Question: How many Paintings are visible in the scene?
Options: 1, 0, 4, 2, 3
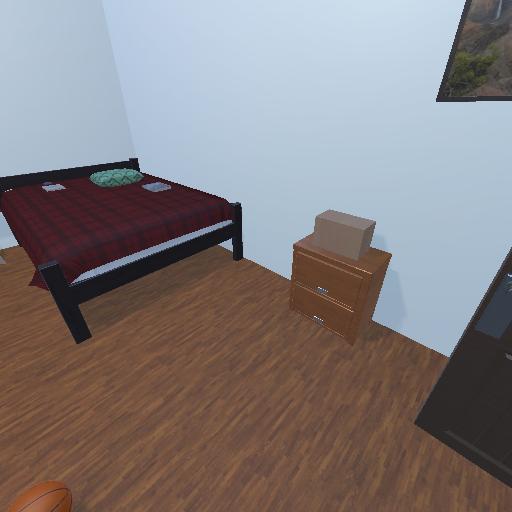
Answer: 1